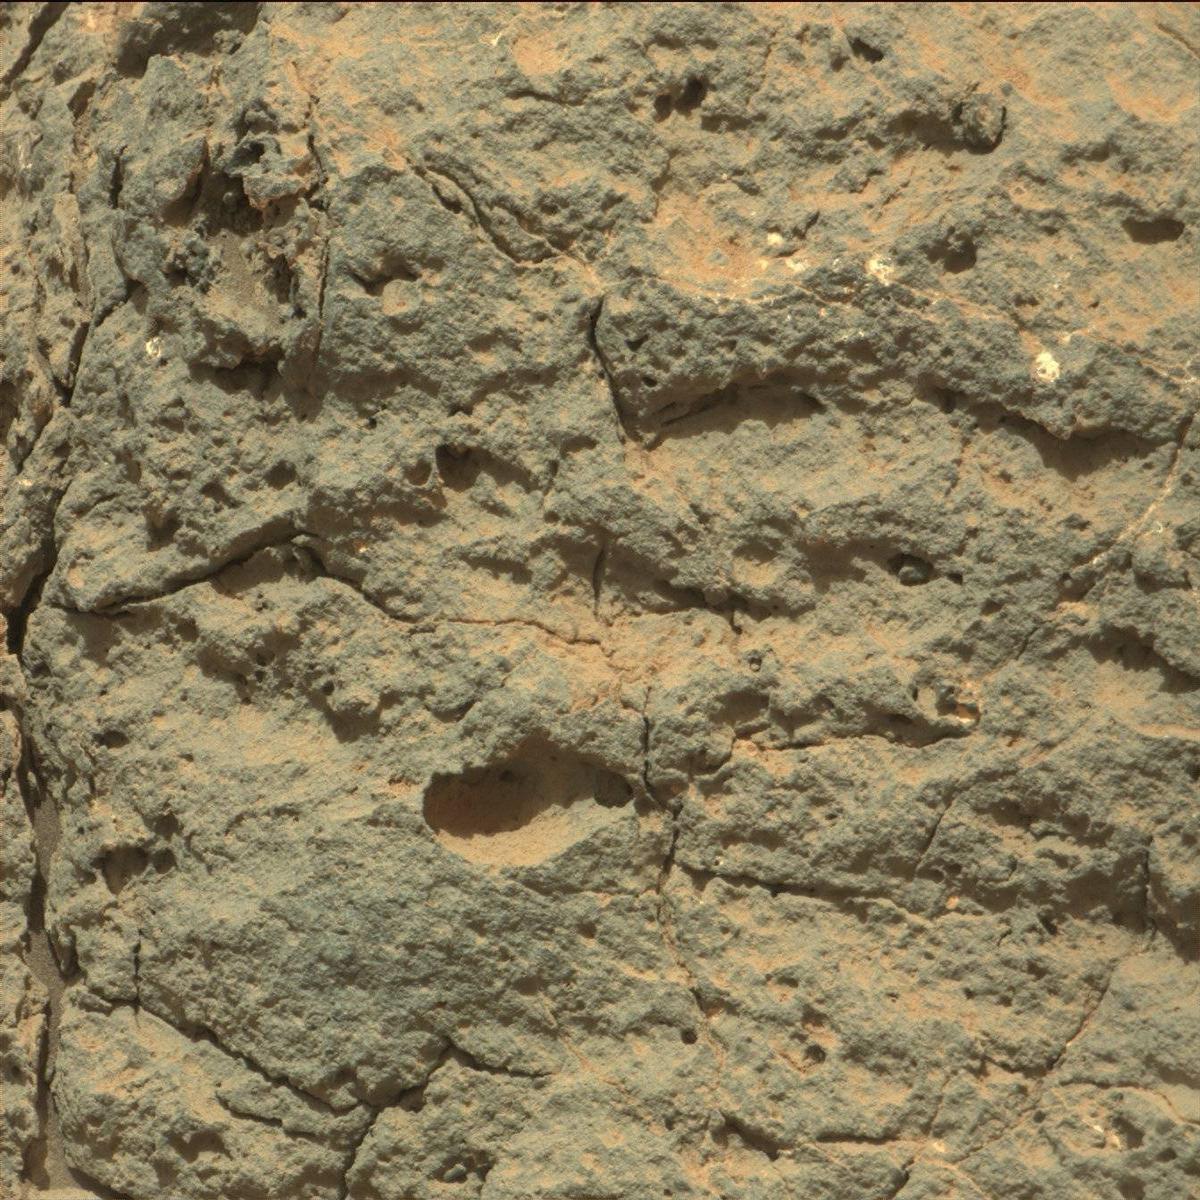
Terrain classes present: Bedrock